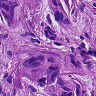
Metastatic tissue present: yes